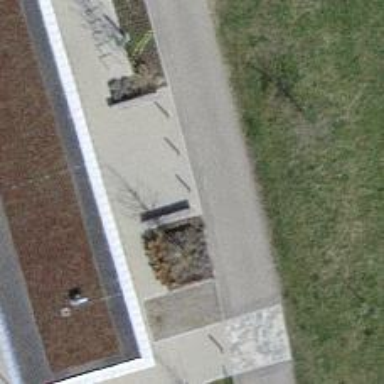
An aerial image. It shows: Bollard.